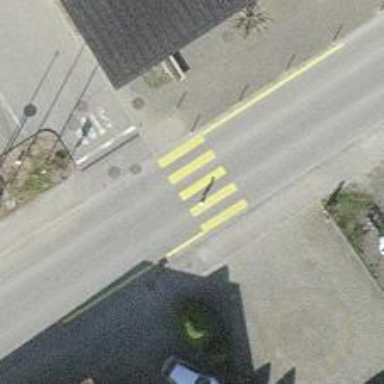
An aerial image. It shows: Zebra crossing on the road.